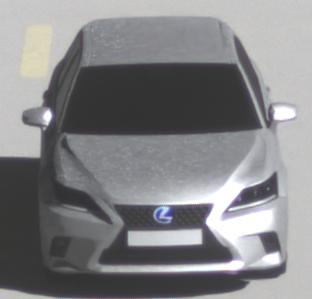
Make: Lexus
Model: CT 200h
Detailed model: CT (A10)
Model produced from: 2014/03
Model produced until: 2017/10
Doors: 5
Color: white
Road condition: dry road
Daytime: morning or afternoon
Contrast: high contrast